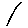
Label: line